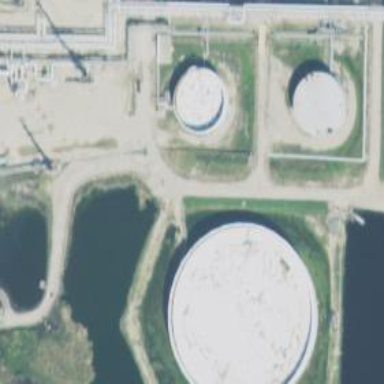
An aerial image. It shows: Storage tank building.